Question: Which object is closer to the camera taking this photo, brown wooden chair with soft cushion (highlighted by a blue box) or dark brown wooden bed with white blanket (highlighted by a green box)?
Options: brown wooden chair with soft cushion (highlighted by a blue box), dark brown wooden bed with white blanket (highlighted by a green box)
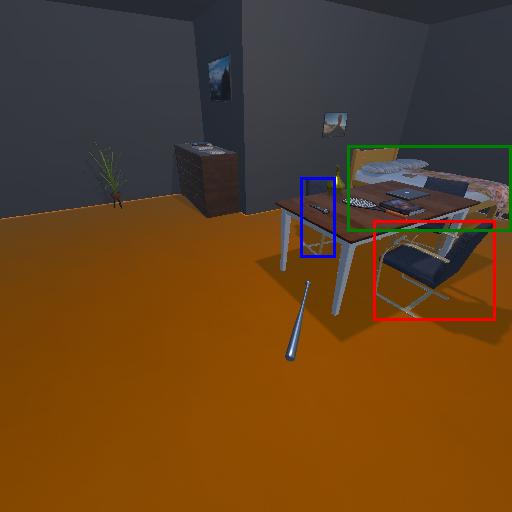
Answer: brown wooden chair with soft cushion (highlighted by a blue box)